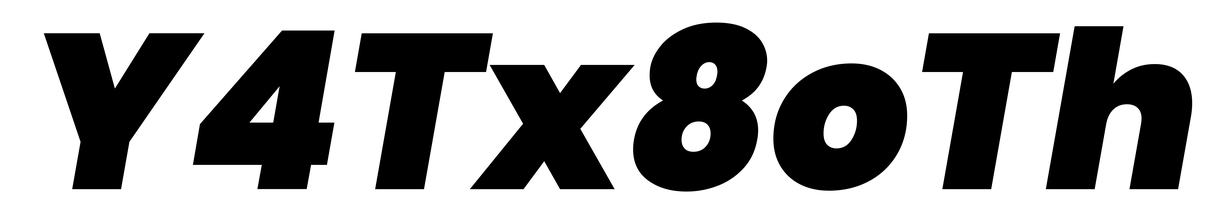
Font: Poppins-BlackItalic